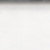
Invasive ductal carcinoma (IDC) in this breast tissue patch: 0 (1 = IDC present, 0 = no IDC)